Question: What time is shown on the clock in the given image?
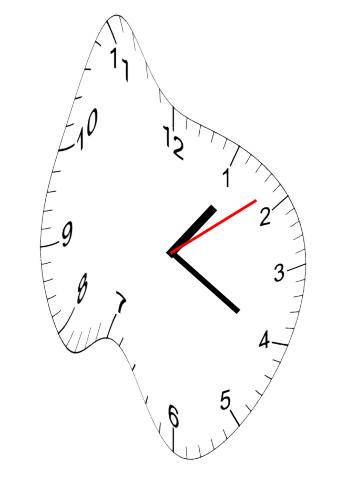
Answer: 01:20:09